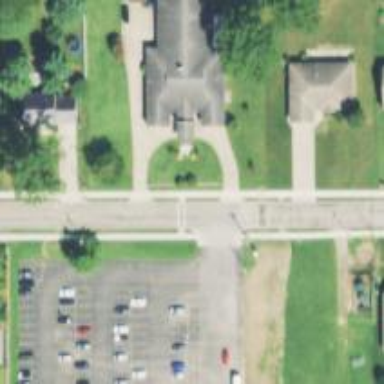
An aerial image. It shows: Unmarked crossing on the road.